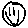
Label: smiley face